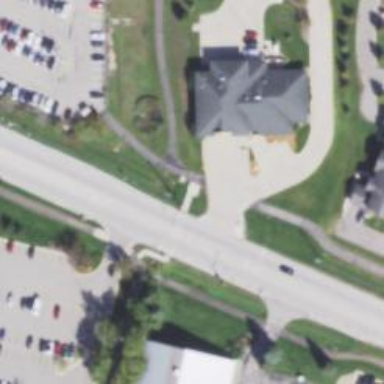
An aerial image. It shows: Driveway designated for fire station.